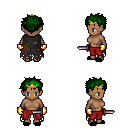
a pixel art fantasy rpg character, female body template, human, dark skin, black tattered cape, red pants, green bedhead hairstyle, gold tiara, gold gloves, black slippers, dagger, four views (front, back, left, right), 2x2 character sprite sheet, small pixel art, hard edges, no anti-aliasing